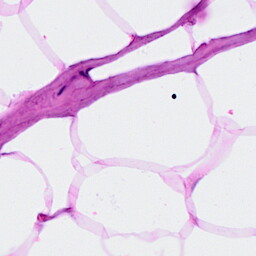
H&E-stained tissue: Breast